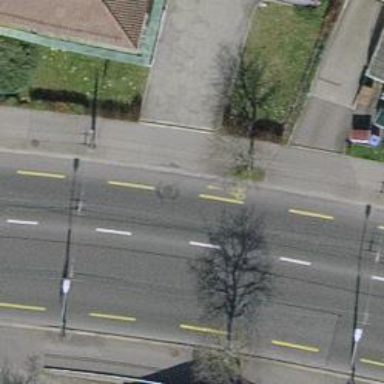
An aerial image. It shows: Unmarked road crossing.